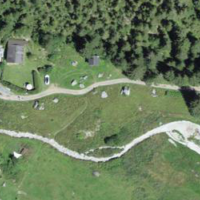
EUNIS habitat code: 23
Species observed at this site:
Parnassius apollo